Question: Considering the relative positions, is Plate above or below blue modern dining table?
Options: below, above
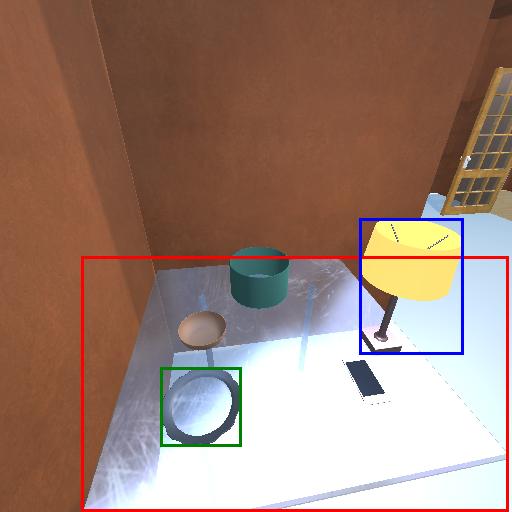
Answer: below